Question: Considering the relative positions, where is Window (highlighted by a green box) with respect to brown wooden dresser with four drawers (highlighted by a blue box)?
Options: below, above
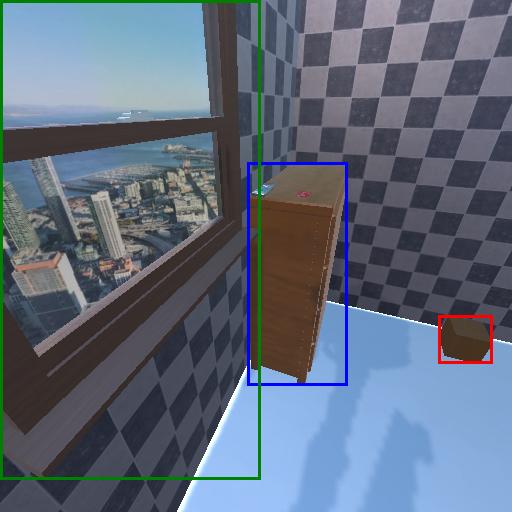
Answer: below